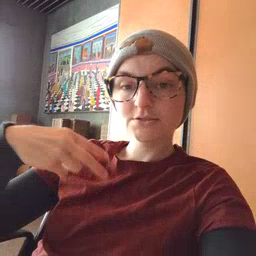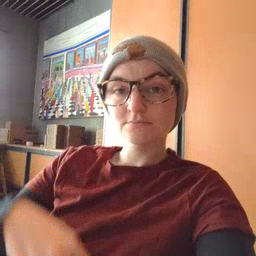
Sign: dance